Field crop: tomato
Growth stage: 1
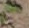
Species: solanum